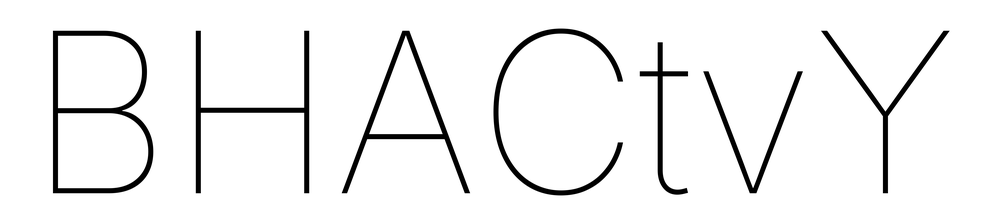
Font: Inter_Thin